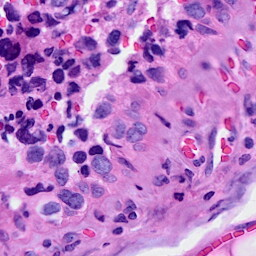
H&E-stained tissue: Breast